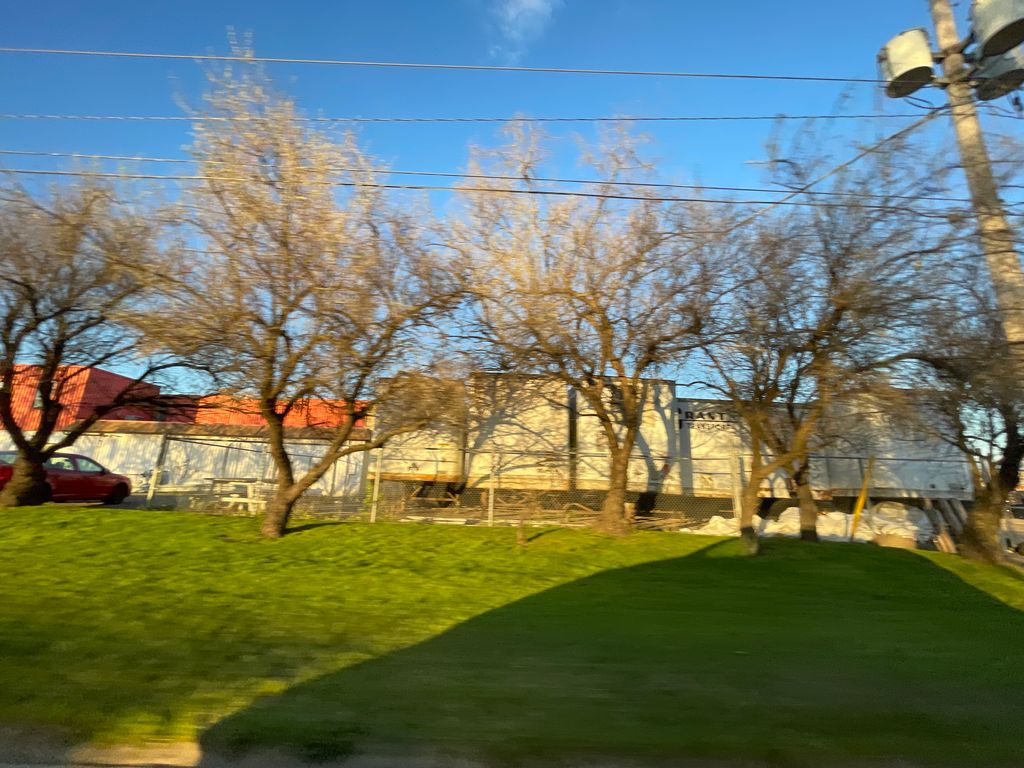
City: kitchener-waterloo